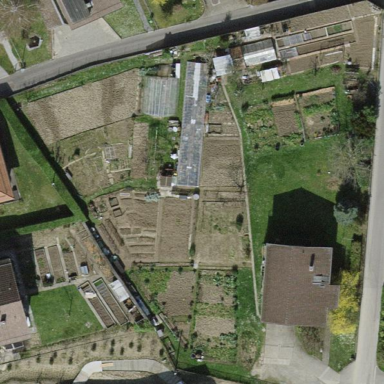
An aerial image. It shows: Area designated for allotments.